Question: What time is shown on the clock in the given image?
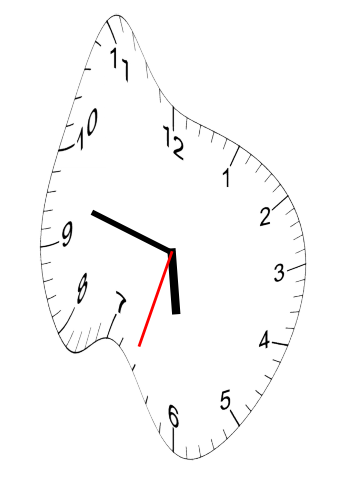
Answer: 05:47:33